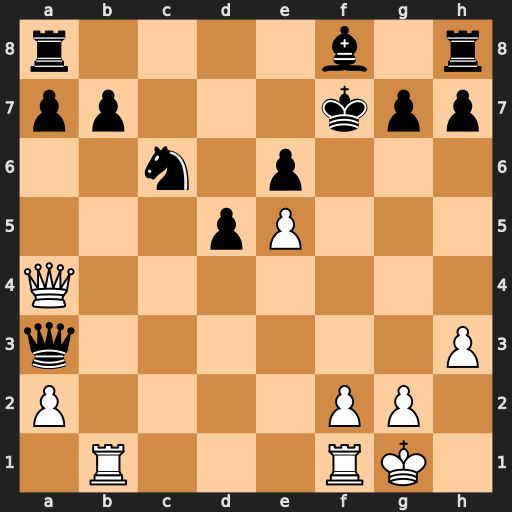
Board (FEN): r4b1r/pp3kpp/2n1p3/3pP3/Q7/q6P/P4PP1/1R3RK1
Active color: w
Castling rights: -
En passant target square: -
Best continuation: Rxb7+ Kg8 Qxc6